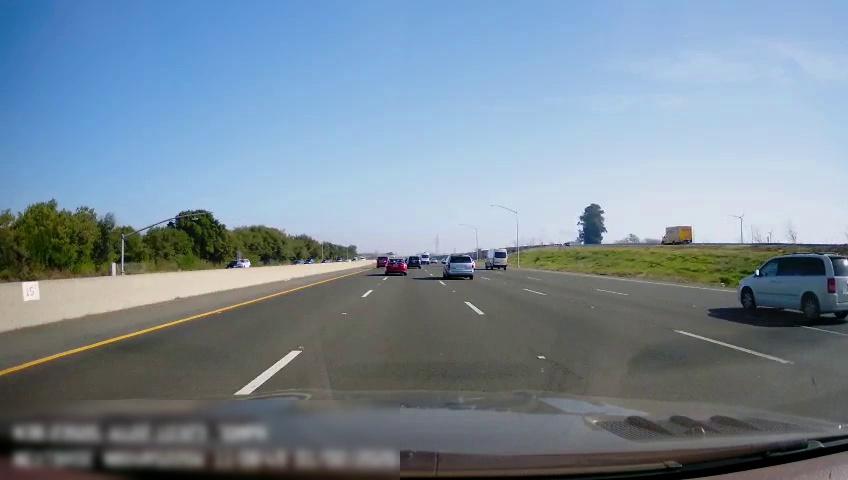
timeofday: Day
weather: Sunny
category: Drivable Space
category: Vehicles | Truck
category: Vehicles | Van
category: Vehicles | Van
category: Vehicles | Van
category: Vehicles | SUV
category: Vehicles | Van
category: Vehicles | Van
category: Vehicles | Car
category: Vehicles | Car
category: Vehicles | Car
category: Vehicles | Car
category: Vehicles | Car
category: Lanes | Alternate Lane
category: Lanes | Current Lane
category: Lanes | Current Lane
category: Lanes | Alternate Lane
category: Lanes | Alternate Lane
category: Lanes | Alternate Lane